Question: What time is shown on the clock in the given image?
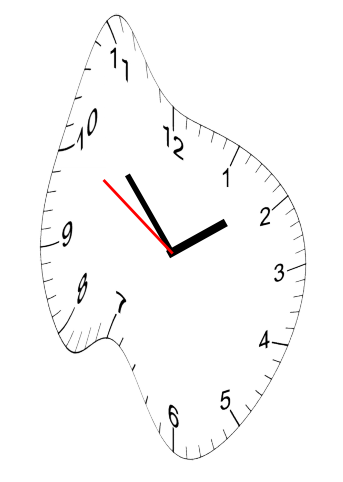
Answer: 01:52:50